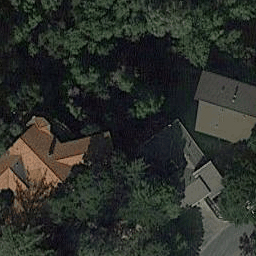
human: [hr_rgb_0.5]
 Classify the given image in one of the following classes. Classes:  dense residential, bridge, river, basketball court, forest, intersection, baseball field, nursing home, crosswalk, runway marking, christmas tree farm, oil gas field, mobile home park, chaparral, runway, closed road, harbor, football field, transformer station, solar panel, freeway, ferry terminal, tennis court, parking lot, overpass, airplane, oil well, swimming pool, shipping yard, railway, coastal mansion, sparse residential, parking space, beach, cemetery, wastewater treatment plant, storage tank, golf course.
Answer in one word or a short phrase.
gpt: sparse residential